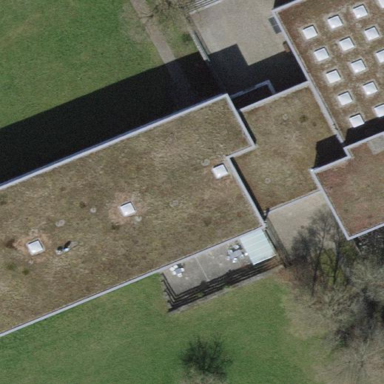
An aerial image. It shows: University building.